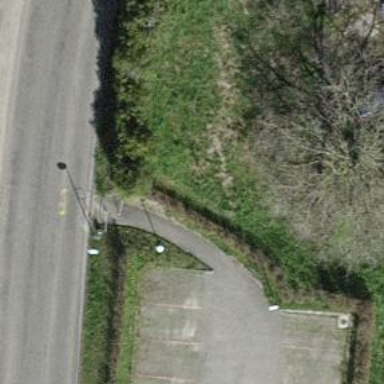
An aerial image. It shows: Cycle barrier.